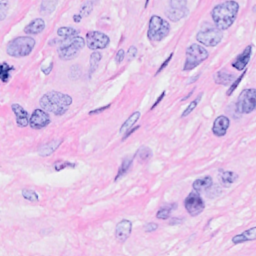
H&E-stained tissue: Breast